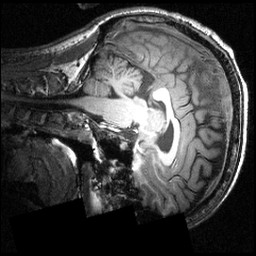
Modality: T1w
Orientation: sagittal
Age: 24
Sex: male
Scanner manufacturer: siemens
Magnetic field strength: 3.951 T
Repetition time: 1.5 s
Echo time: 0.00335 s